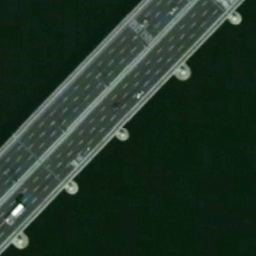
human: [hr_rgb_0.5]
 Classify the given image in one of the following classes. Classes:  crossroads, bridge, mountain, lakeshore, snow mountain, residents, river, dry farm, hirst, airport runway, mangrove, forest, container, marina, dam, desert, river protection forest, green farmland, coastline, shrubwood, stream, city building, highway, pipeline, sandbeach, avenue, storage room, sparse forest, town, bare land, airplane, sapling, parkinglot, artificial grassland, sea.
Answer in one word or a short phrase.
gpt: bridge